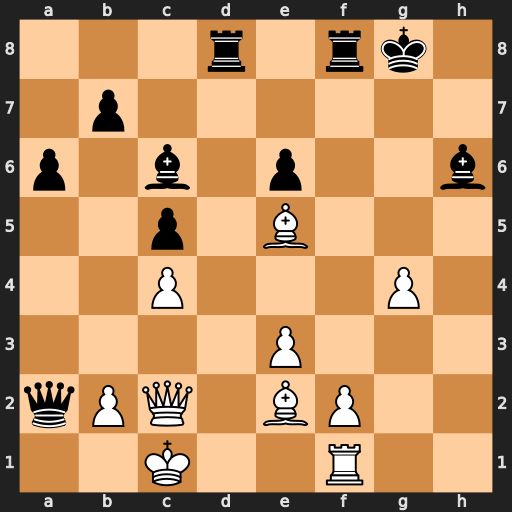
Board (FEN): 3r1rk1/1p6/p1b1p2b/2p1B3/2P3P1/4P3/qPQ1BP2/2K2R2
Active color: w
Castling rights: -
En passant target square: -
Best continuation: Qg6+ Bg7 Qxg7#